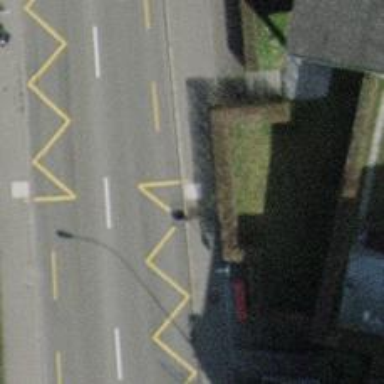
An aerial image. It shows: Bus stop with platform for public transport.